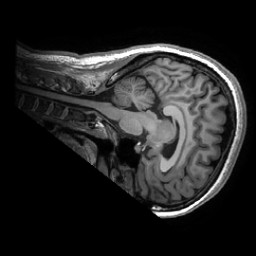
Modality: T1w
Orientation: sagittal
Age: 30
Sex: female
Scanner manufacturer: ge
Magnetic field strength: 3 T
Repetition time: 0.0073 s
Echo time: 0.003 s